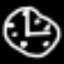
Label: clock